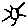
Label: sun